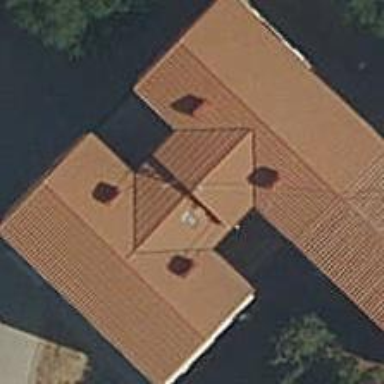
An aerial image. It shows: Hipped roof apartment building.